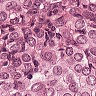
Metastatic tissue present: yes